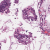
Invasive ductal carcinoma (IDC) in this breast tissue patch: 1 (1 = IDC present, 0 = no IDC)